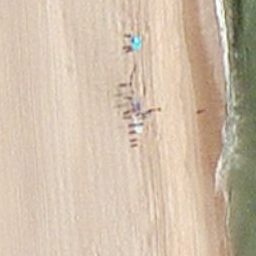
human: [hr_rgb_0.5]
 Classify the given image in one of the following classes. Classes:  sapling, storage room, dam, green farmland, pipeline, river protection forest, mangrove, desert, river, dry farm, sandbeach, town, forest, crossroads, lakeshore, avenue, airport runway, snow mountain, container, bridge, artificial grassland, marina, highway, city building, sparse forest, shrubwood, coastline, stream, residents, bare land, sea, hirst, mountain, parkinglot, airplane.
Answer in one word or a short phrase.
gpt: sandbeach